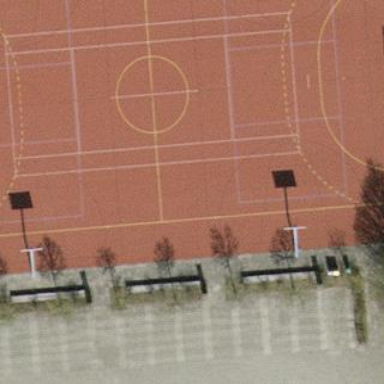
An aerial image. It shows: Multi-sport pitch with tartan surface for leisure activities on land.